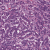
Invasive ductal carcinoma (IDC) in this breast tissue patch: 1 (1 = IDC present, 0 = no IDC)